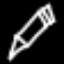
Label: pencil